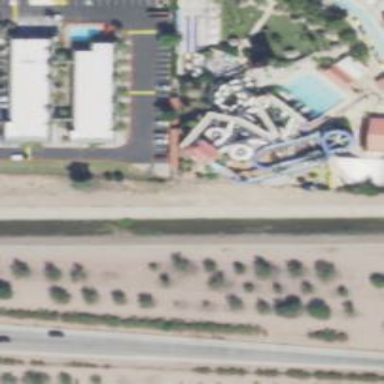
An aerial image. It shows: Water slide attraction.